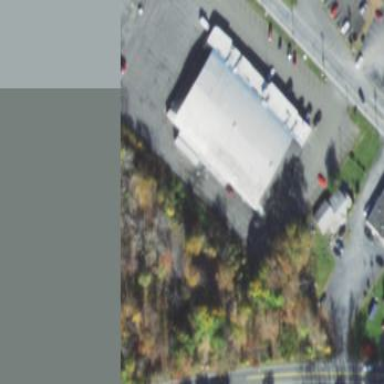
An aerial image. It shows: Building with bowling alley inside.